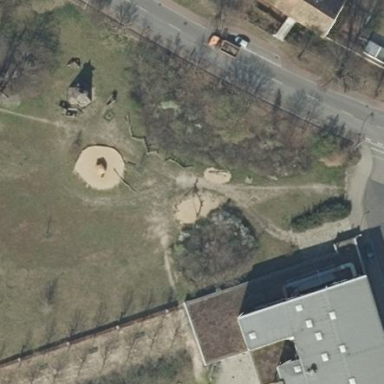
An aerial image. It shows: Playground area for leisure activities on the land.